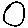
Label: circle